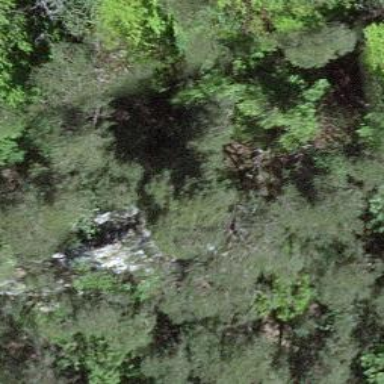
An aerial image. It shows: Natural cliff.